Question:  What action is suggested?
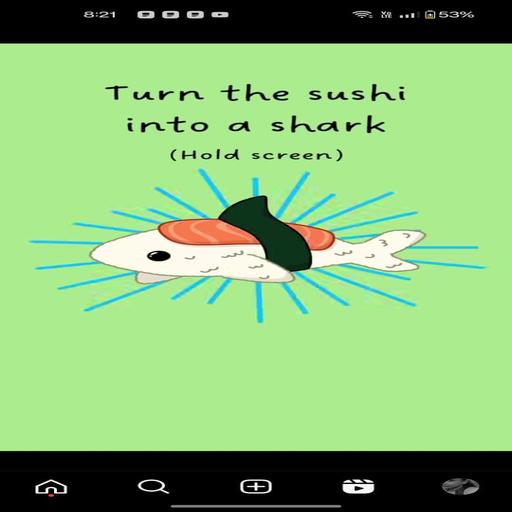
Answer: Hold screen